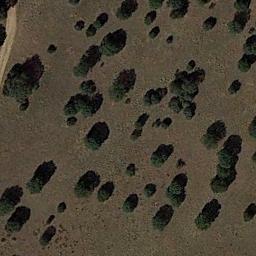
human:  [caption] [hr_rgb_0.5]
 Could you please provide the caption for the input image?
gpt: The chaparral is consist of some green bushes on the desert .

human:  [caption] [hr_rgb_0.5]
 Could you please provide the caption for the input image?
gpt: Chaparral is evenly distributed on the sand .

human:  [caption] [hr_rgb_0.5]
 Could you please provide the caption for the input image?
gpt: In this jungle, Only the little vegetation can be seen .

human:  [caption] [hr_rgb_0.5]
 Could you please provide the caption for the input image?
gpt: Some green chaparrals of different sizes grow on the wasteland .

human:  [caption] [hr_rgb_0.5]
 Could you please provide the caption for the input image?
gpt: The chaparral is scattered and sparse .